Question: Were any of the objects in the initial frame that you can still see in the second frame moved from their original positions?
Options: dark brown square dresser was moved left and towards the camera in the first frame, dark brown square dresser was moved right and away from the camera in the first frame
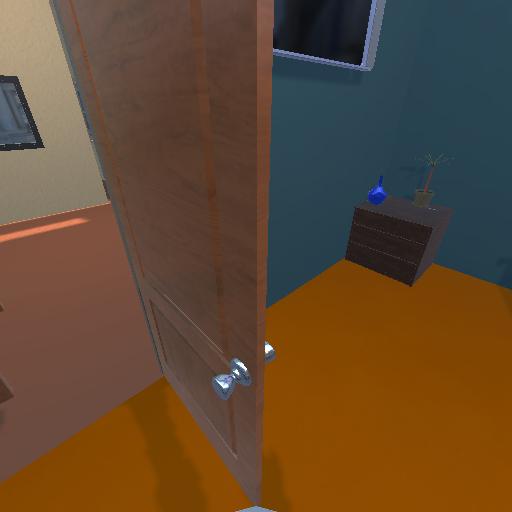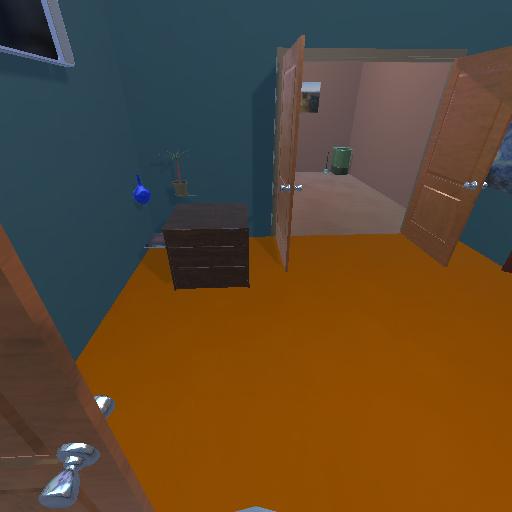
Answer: dark brown square dresser was moved left and towards the camera in the first frame